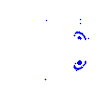
Particle: electron